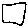
Label: square